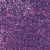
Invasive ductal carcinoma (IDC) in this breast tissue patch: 0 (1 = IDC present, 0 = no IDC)